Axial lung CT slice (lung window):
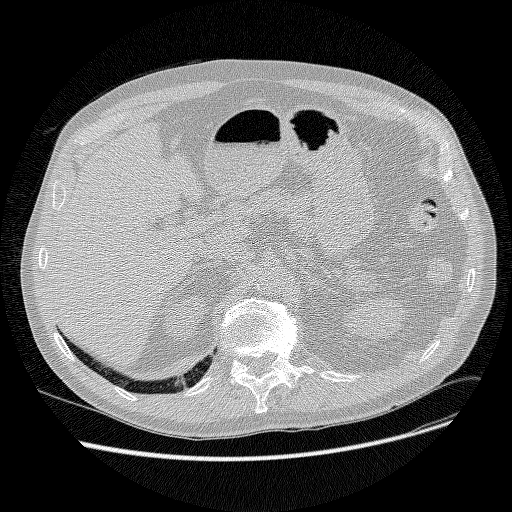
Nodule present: no